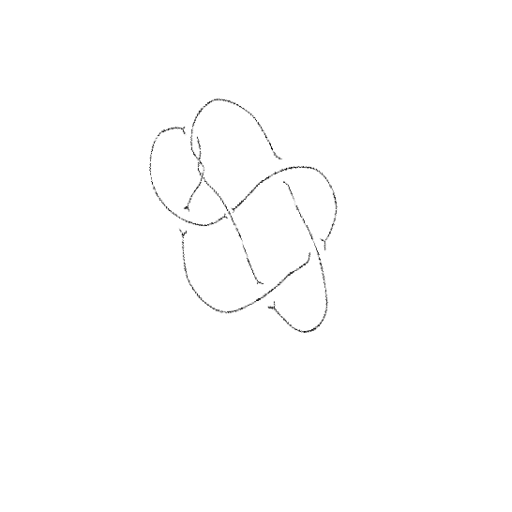
Crossing number: 8